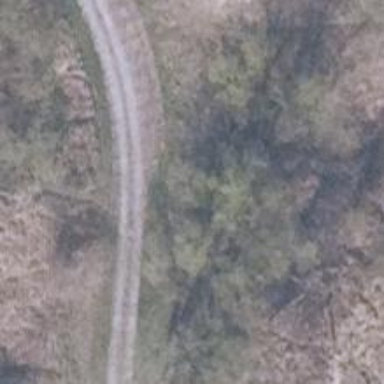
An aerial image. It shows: Agricultural track with grade1 concrete plates surface. Only agricultural vehicles are allowed on this road.